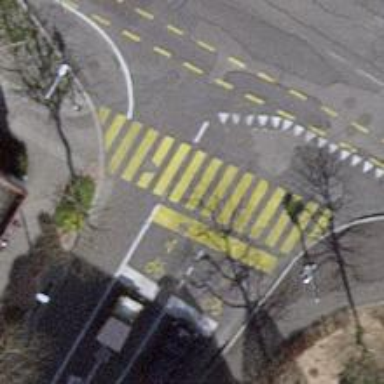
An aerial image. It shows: Road with traffic signals.